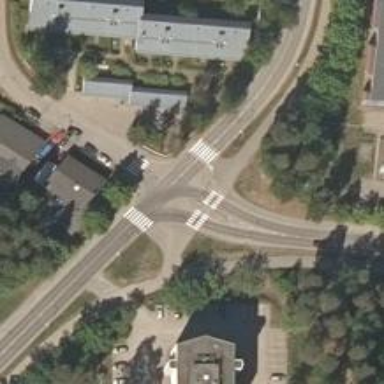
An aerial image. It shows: Zebra crossing on the road.